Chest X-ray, PA view. Patient: 44 years old, sex F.
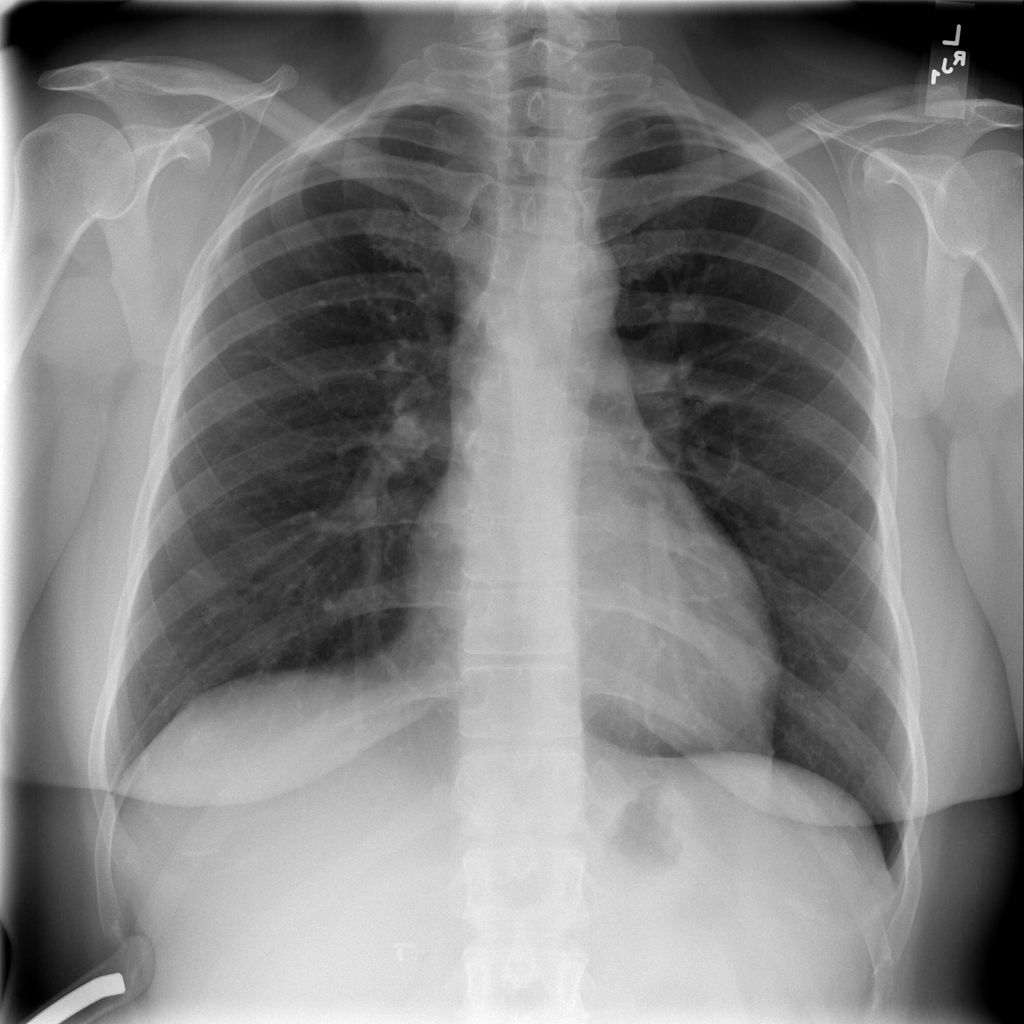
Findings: No Finding